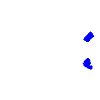
Particle: electron